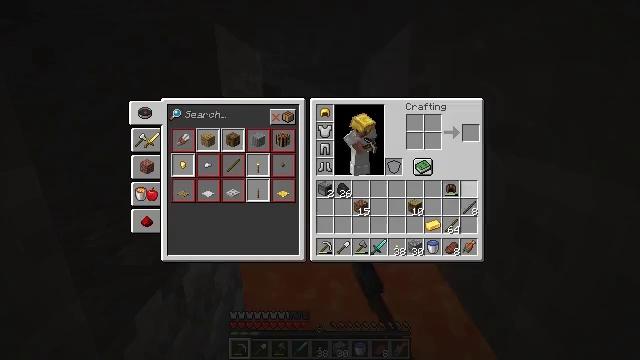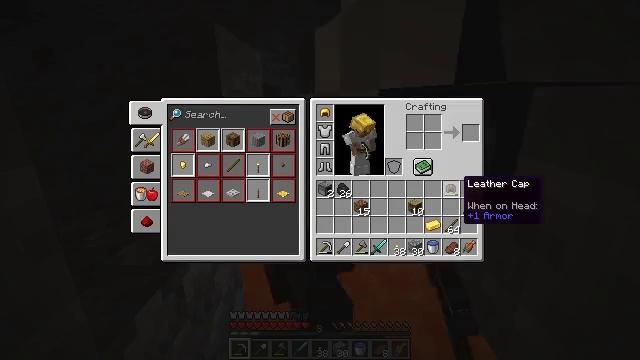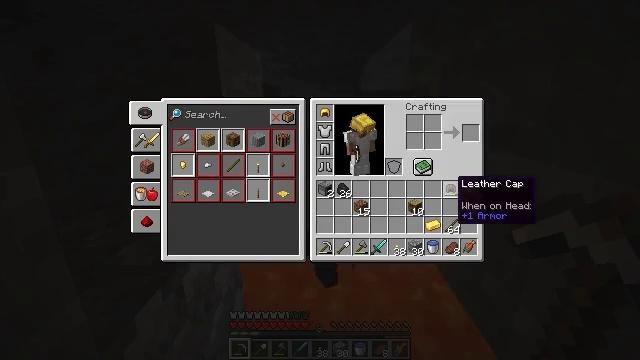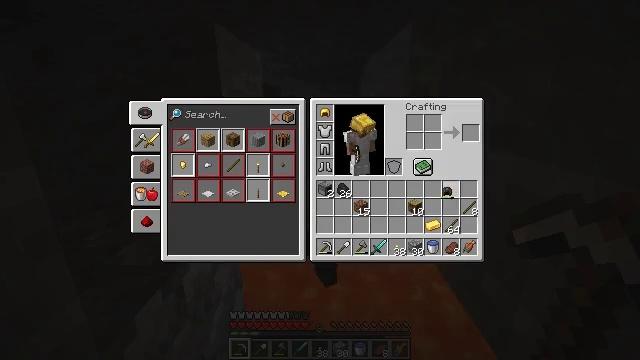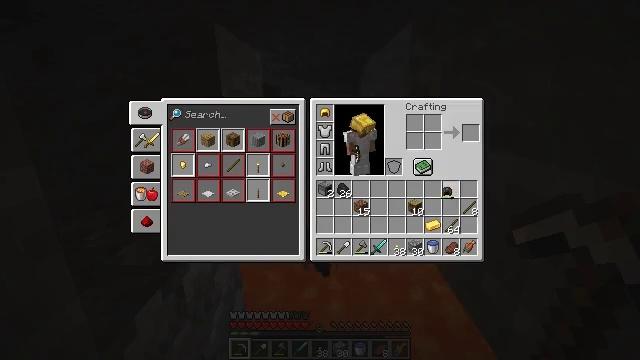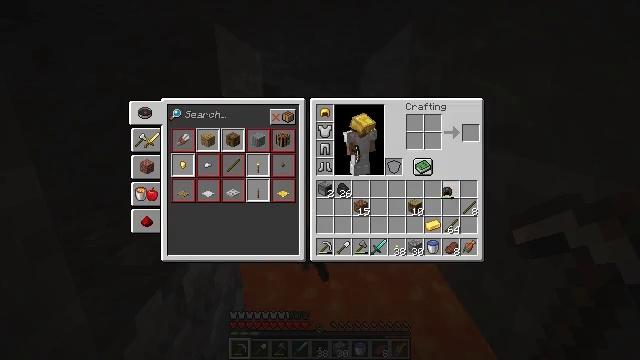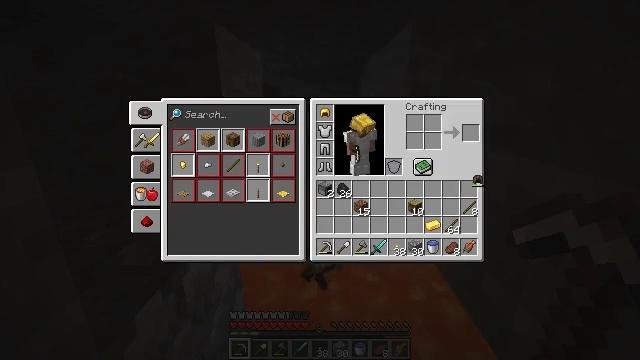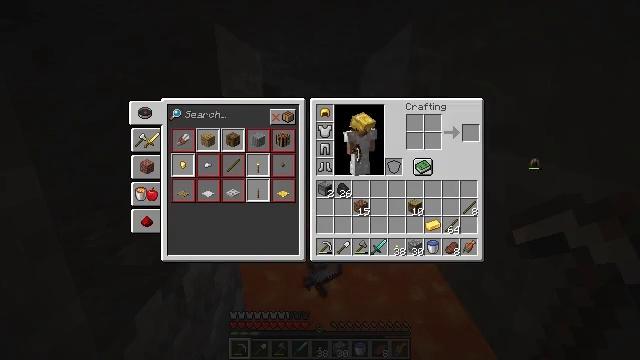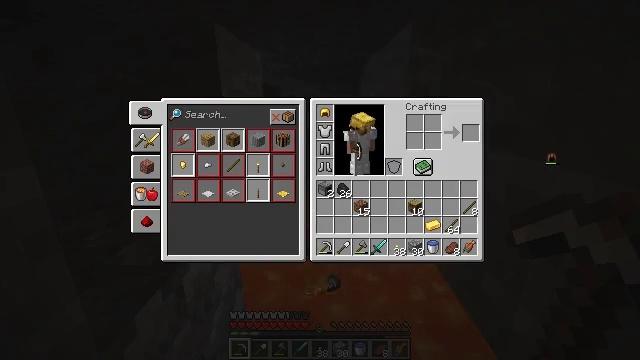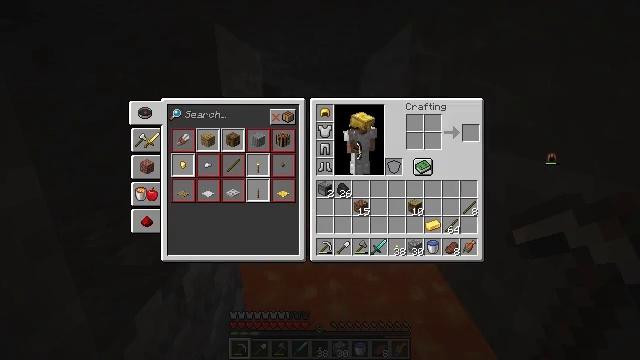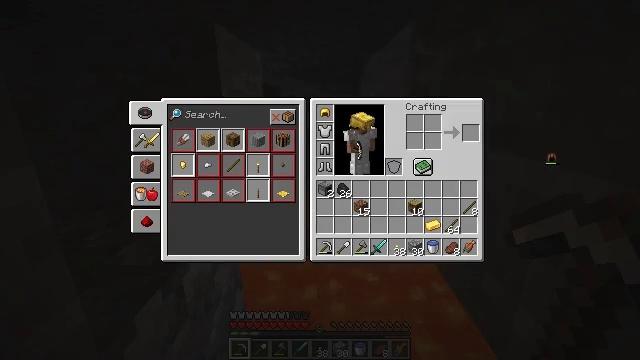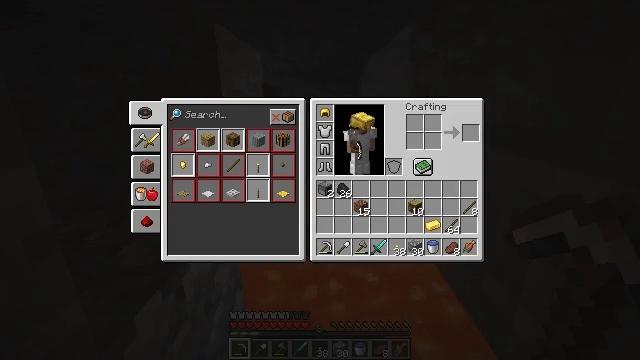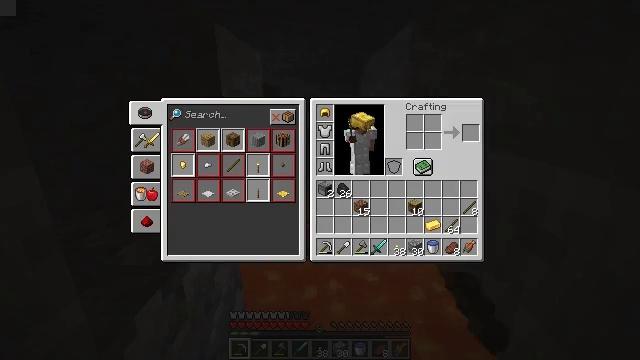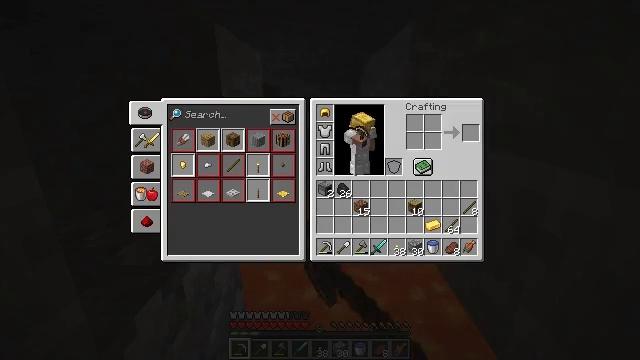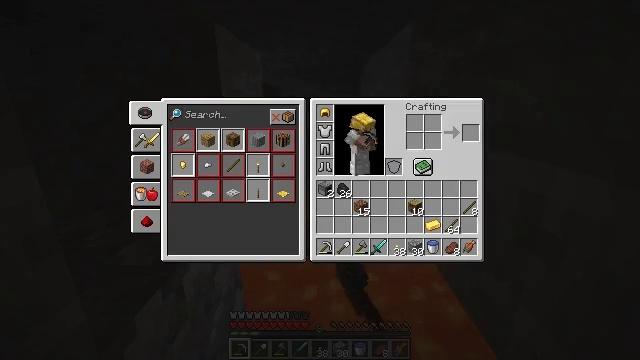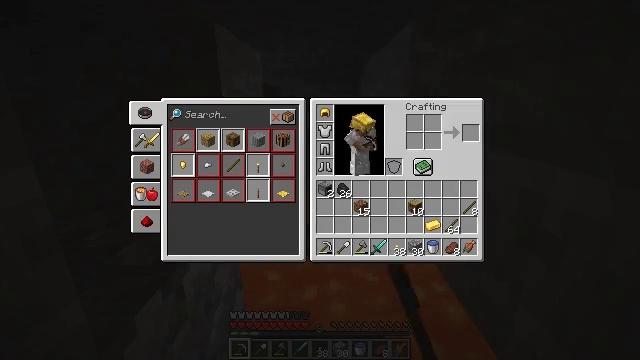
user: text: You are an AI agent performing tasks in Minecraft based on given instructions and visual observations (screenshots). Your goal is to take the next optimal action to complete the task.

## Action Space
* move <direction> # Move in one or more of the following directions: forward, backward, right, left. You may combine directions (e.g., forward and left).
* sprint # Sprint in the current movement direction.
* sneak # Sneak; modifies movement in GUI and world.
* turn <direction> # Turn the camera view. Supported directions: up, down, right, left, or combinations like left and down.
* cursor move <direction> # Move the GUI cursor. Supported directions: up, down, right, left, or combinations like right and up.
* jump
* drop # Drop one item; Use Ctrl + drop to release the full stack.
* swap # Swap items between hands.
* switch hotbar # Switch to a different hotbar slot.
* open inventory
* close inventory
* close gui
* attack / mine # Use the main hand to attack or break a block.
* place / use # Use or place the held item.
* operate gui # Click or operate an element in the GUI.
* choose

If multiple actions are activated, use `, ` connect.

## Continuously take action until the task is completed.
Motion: motion action
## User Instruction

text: Drop a leather helmet.
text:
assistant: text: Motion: open gui
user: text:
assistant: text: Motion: no_op
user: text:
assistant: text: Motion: operate gui
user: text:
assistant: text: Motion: operate gui
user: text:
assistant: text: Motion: operate gui
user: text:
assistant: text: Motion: cursor move right and up
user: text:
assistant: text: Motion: cursor move right and up
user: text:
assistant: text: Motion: cursor move right, operate gui
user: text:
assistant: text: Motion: operate gui
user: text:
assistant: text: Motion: operate gui
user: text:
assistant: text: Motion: no_op
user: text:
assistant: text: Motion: cursor move down
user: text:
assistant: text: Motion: cursor move left and down
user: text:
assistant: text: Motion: no_op
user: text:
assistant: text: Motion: no_op
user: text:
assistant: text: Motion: no_op